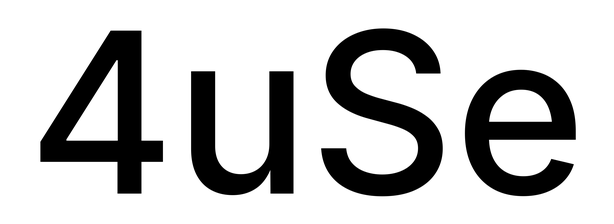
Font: Inter_Medium